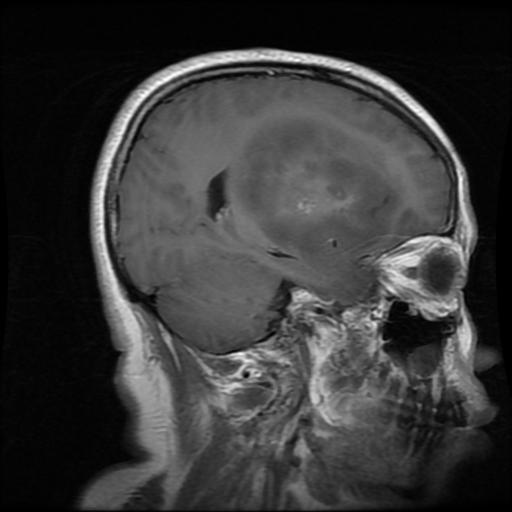
Label: glioma